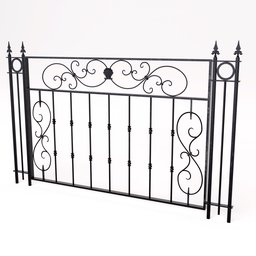
Label: architecture